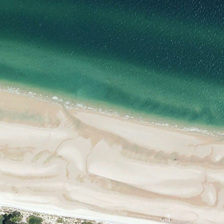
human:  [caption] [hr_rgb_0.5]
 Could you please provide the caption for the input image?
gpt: white beach is near green ocean .

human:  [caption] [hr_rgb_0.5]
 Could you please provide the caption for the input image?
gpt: white beach is near green ocean .

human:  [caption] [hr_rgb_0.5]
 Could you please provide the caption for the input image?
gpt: white beach is near green ocean .

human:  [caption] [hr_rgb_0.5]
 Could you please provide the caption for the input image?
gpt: white beach is near green ocean .

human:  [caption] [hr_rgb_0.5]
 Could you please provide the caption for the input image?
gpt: white beach is near green ocean .